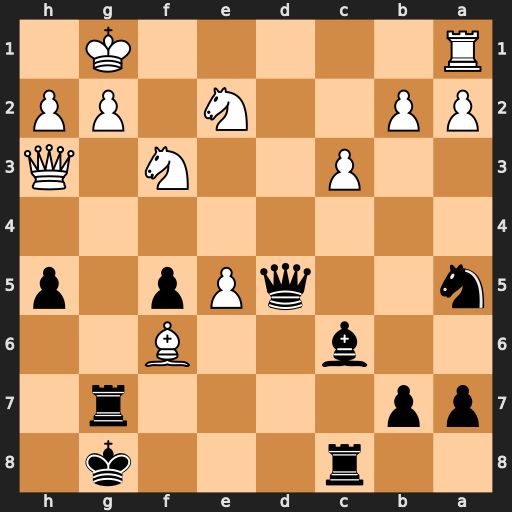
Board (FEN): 2r3k1/pp4r1/2b2B2/n2qPp1p/8/2P2N1Q/PP2N1PP/R5K1
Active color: b
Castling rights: -
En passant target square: -
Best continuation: Qxf3 Qxf3 Bxf3 Bxg7 Bxe2